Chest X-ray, PA view. Patient: 15 years old, sex F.
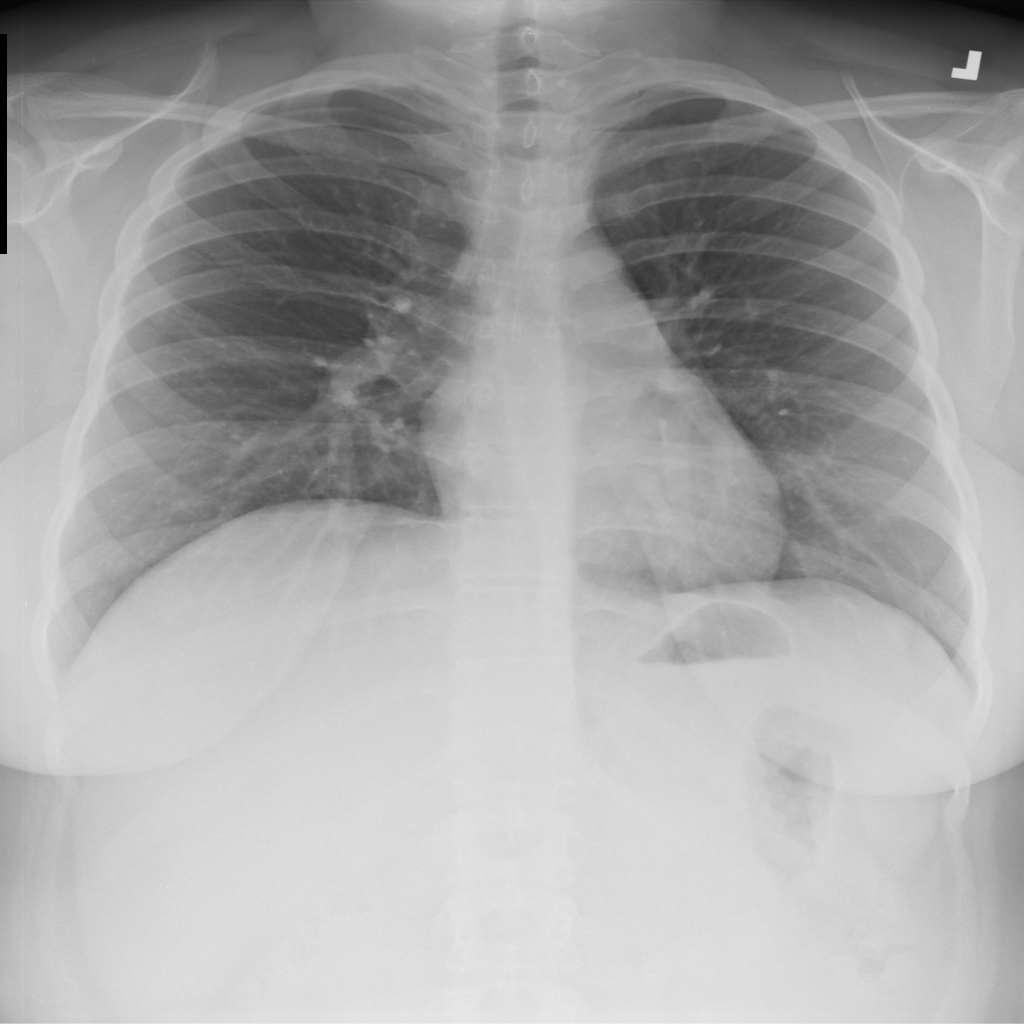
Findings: No Finding